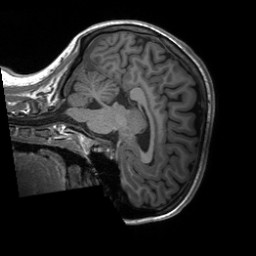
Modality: T1w
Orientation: sagittal
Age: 19
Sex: female
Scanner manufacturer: siemens
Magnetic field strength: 3 T
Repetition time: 2.3 s
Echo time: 0.00227 s